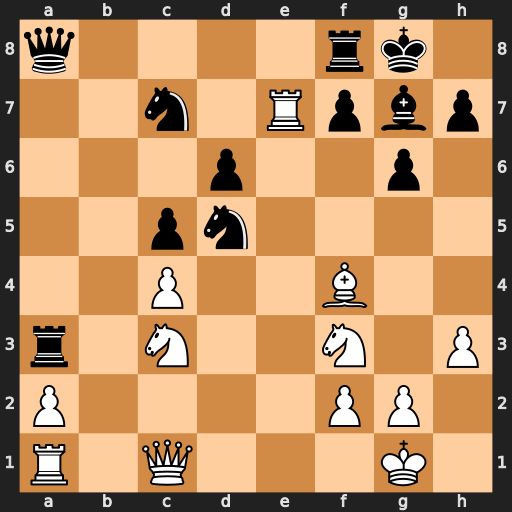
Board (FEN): q4rk1/2n1Rpbp/3p2p1/2pn4/2P2B2/r1N2N1P/P4PP1/R1Q3K1
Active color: w
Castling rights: -
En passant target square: -
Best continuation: Nxd5 Nxd5 cxd5